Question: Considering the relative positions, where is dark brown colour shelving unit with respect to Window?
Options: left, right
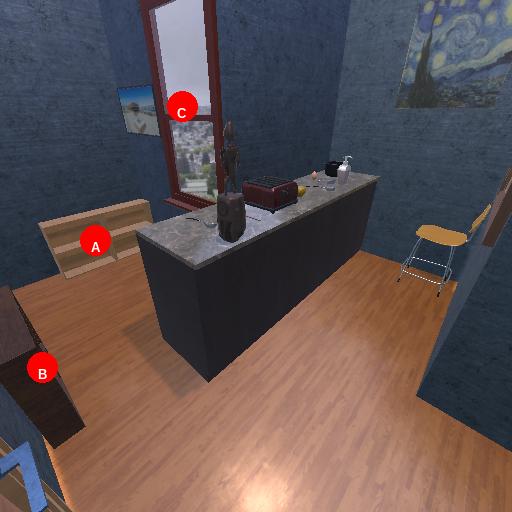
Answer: left